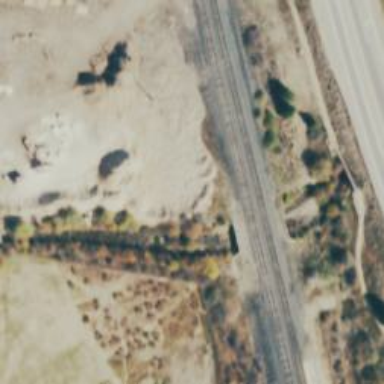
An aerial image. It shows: Railway bridge over siding.